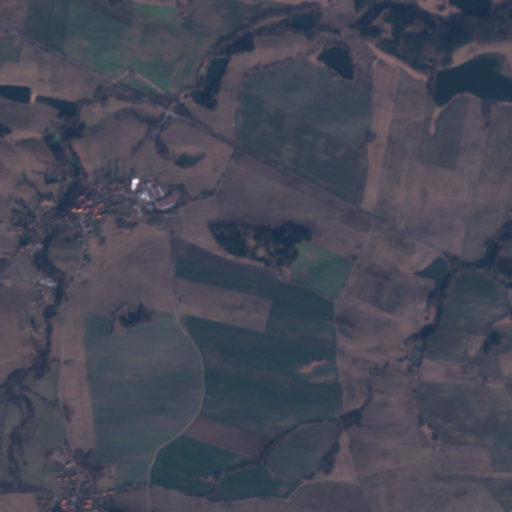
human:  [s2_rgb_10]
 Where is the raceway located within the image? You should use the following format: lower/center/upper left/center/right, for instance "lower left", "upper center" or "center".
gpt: The raceway is located in the lower left of the image.
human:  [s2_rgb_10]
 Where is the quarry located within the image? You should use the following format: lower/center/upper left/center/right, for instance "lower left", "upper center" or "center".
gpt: There is no quarry in the image.